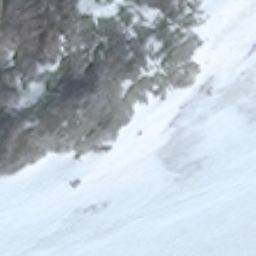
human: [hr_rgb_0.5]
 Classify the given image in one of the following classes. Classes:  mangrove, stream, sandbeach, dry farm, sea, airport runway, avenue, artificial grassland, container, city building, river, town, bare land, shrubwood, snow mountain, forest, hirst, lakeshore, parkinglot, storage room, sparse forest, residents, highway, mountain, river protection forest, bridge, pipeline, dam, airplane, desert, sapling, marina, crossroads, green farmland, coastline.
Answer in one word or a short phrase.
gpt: snow mountain